Field crop: tomato
Growth stage: 1
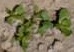
Species: portulaca